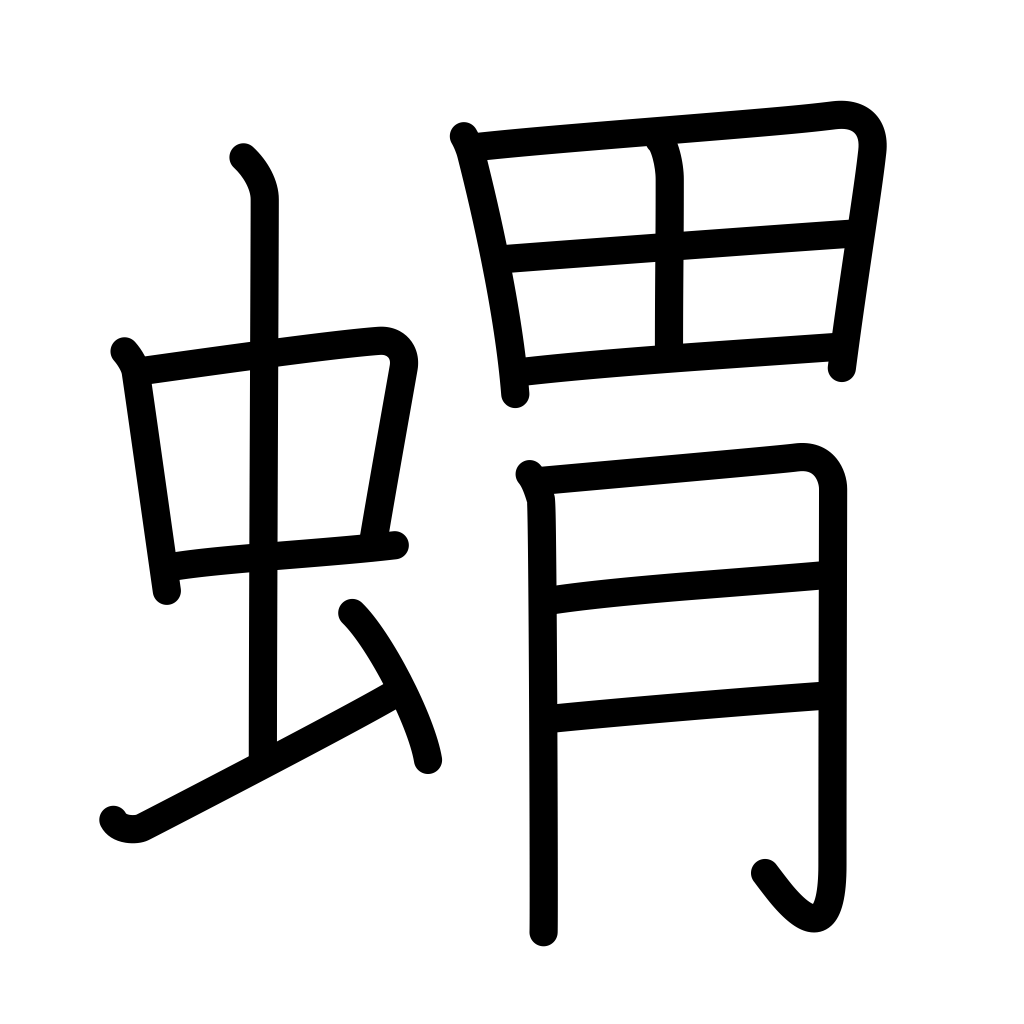
Meaning: hedgehog